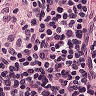
Metastatic tissue present: no